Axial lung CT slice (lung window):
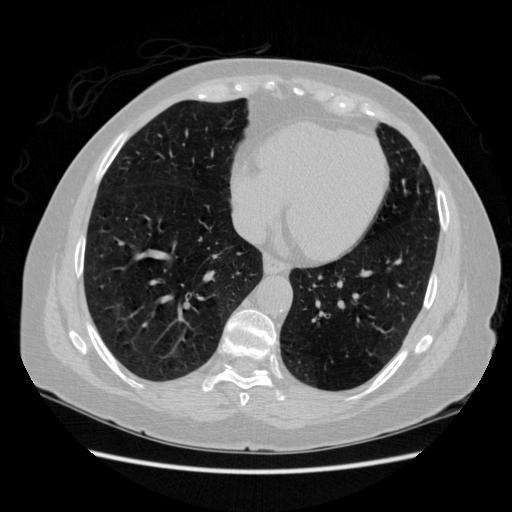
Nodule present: no